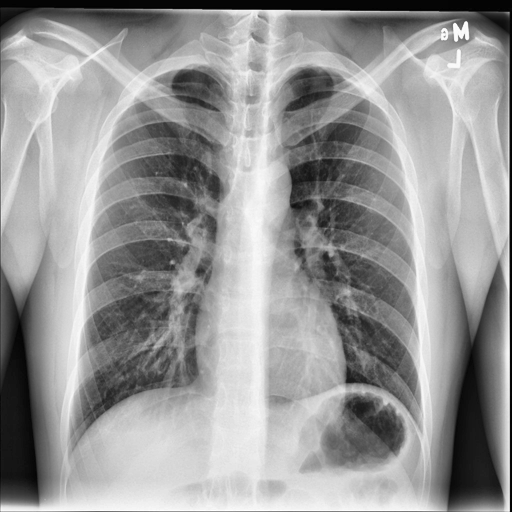
Finding: NORMAL